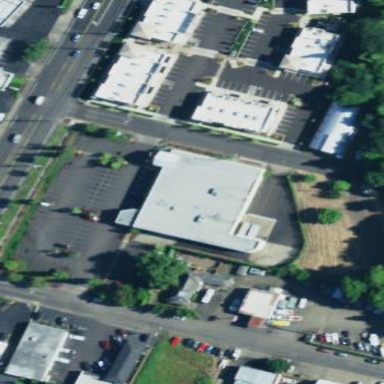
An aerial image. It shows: Retail building.